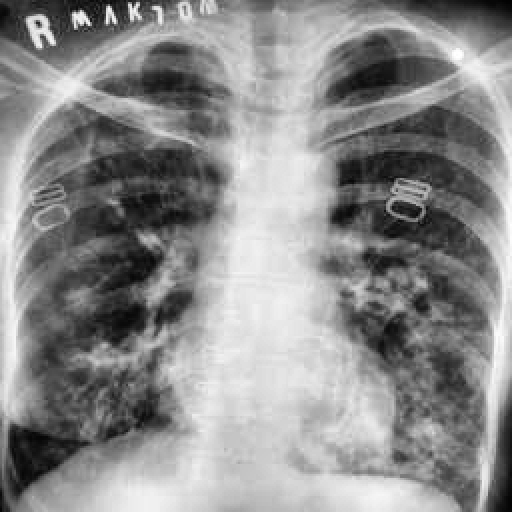
Finding: TUBERCULOSIS